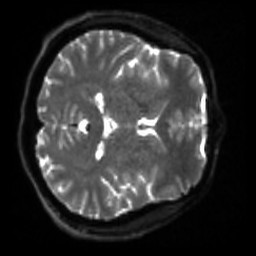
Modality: sbref
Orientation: axial
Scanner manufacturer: siemens
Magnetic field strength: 3 T
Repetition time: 4 s
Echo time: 0.0594 s